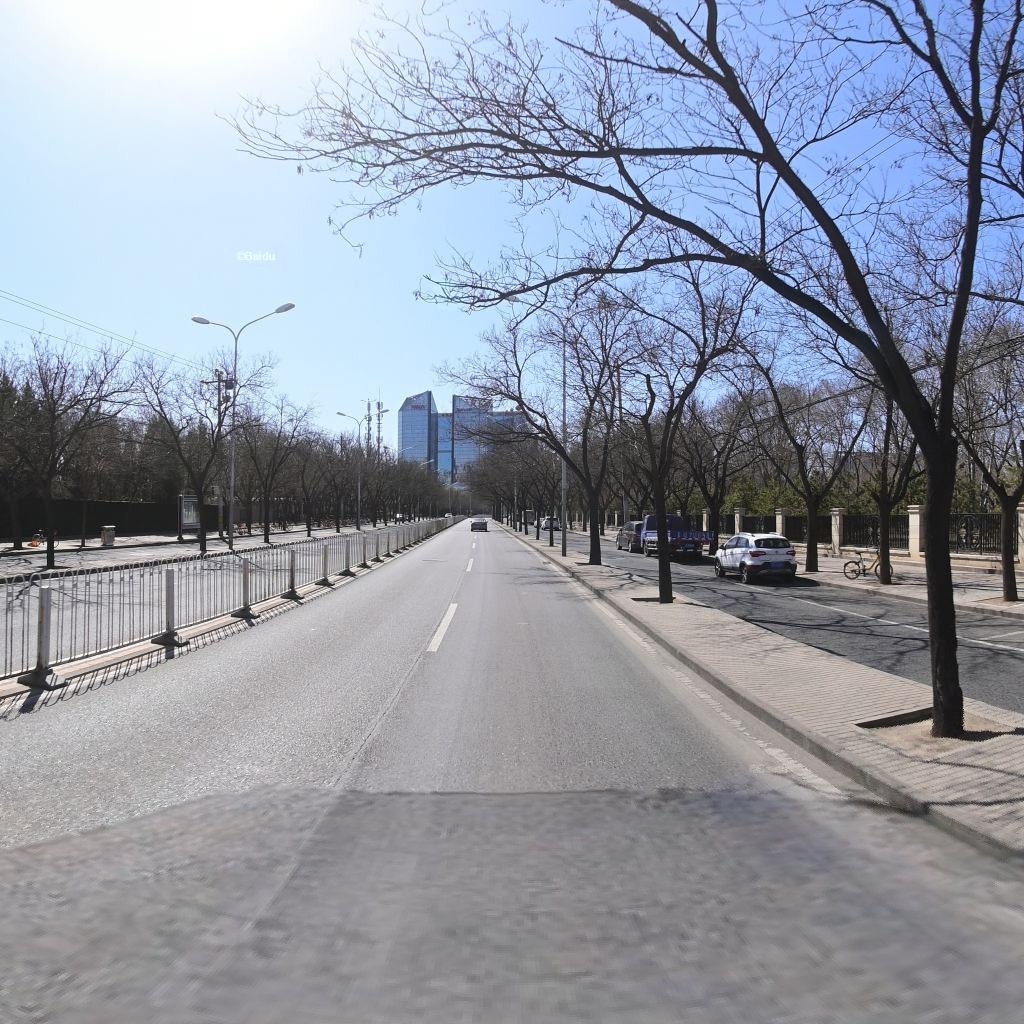
Region: Chaoyang
Road damage annotations: longitudinal crack